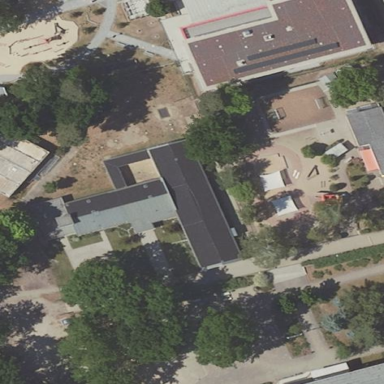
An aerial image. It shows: School building.